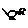
Label: bird